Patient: sex M, age 52
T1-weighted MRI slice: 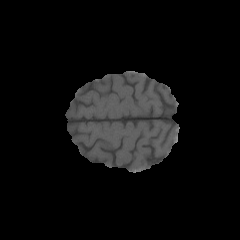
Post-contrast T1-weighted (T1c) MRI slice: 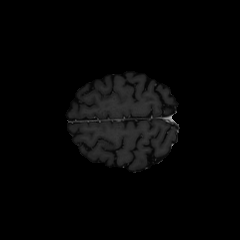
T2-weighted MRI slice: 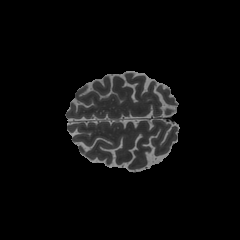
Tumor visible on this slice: no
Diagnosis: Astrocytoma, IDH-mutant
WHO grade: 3